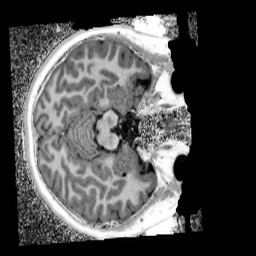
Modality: UNIT1_denoised
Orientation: axial
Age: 11
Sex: female
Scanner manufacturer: siemens
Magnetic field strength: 3 T
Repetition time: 4 s
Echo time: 0.00299 s